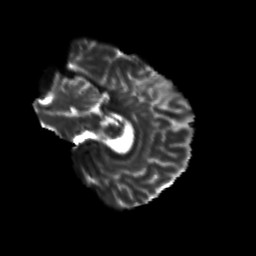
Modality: T2w
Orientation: sagittal
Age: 29
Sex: male
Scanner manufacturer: siemens
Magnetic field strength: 3 T
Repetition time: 3.5 s
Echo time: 0.125 s